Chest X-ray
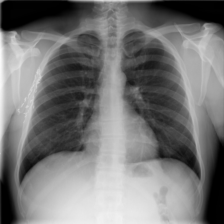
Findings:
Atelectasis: negative
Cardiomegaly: negative
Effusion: negative
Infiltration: negative
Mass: negative
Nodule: negative
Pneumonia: negative
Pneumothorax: negative
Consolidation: negative
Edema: negative
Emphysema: negative
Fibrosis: negative
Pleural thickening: negative
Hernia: negative